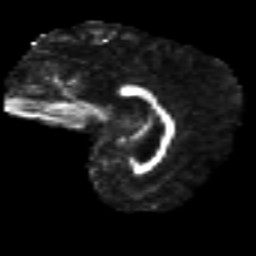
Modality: FA
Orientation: sagittal
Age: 42
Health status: ill
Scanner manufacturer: philips
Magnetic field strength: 3 T
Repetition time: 9 s
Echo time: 0.127 s